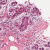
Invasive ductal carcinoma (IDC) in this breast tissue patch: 0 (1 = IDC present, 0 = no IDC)